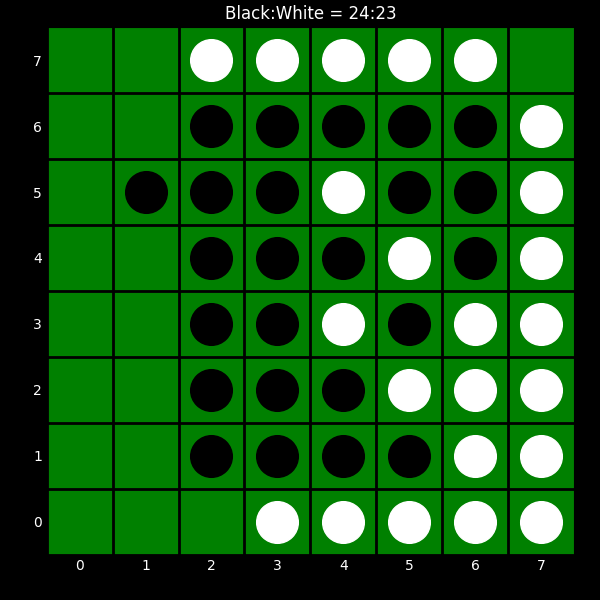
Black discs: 24
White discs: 23